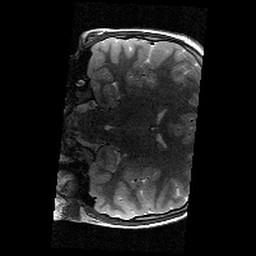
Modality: T2w
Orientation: coronal
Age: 11
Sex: female
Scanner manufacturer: siemens
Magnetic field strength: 3 T
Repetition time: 9.23 s
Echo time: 0.067 s